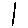
Label: line